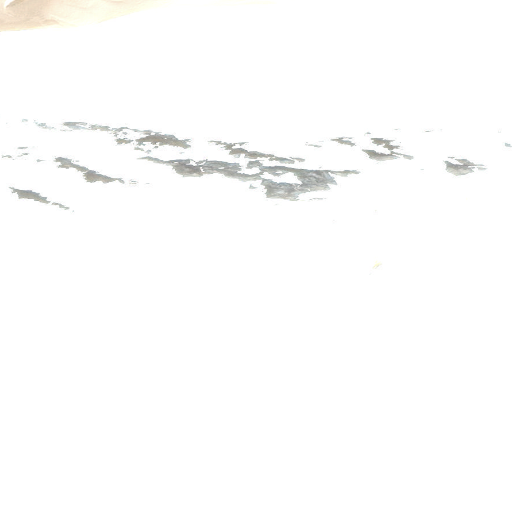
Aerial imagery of mountain in Alaska named Sharkstooth Mountain containing only unknown